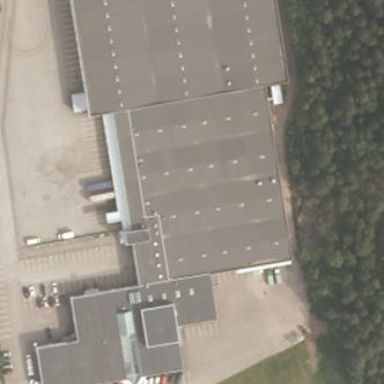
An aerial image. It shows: Warehouse.